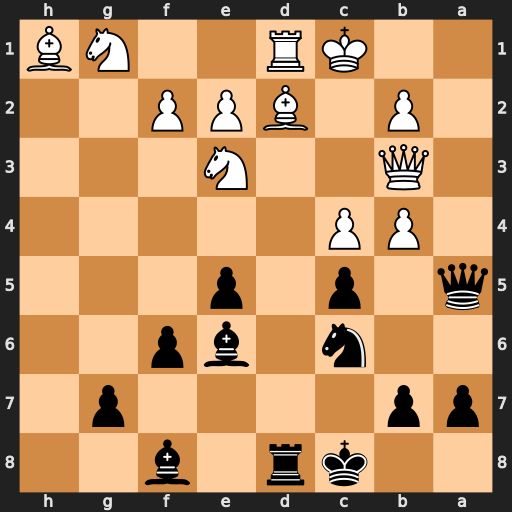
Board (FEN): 2kr1b2/pp4p1/2n1bp2/q1p1p3/1PP5/1Q2N3/1P1BPP2/2KR2NB
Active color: b
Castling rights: -
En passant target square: -
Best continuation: Qa1+ Kc2 Nd4+